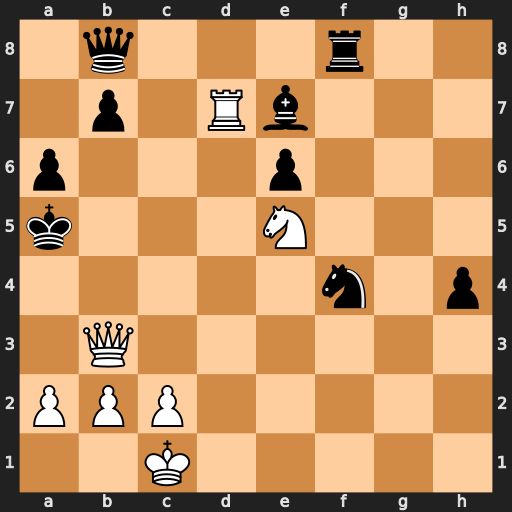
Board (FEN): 1q3r2/1p1Rb3/p3p3/k3N3/5n1p/1Q6/PPP5/2K5
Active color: w
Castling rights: -
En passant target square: -
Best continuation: Nc4#